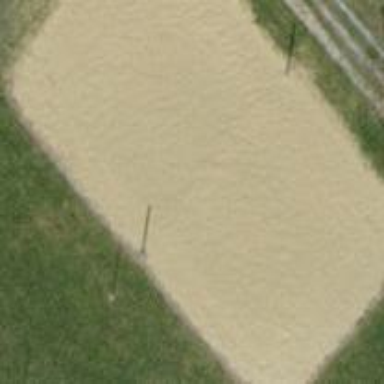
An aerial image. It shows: Sandy pitch designated for beach volleyball.